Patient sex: M
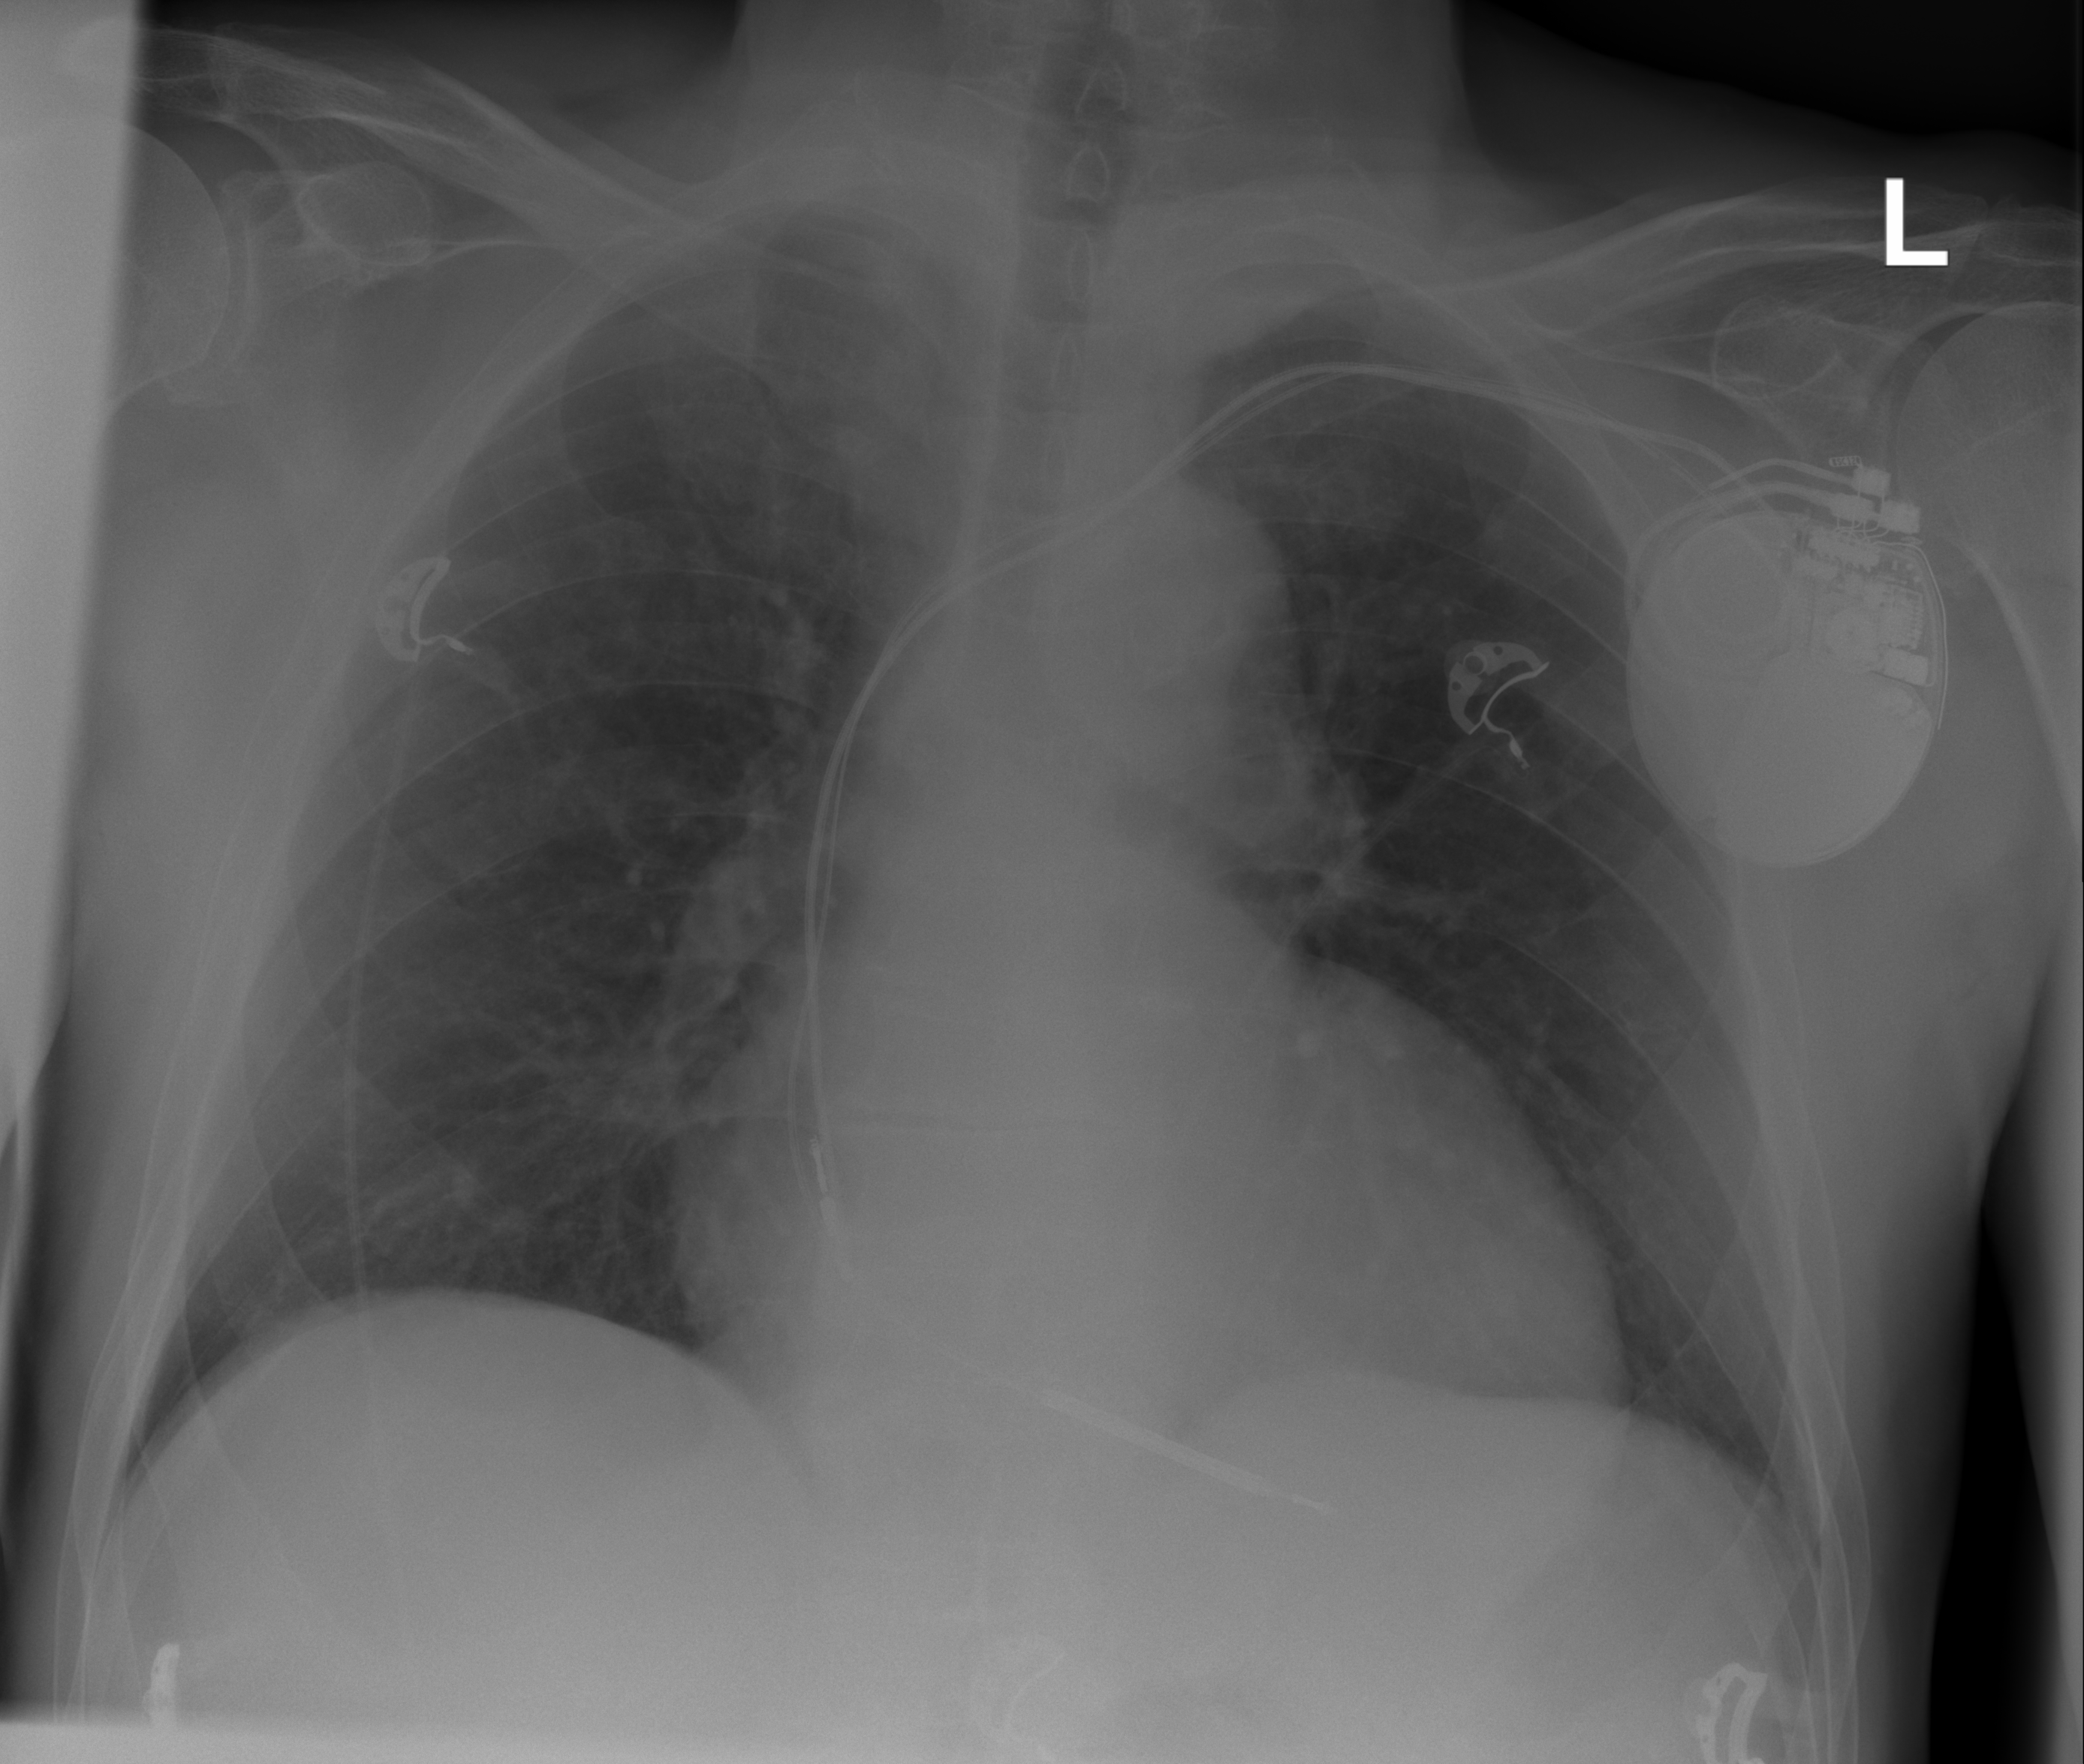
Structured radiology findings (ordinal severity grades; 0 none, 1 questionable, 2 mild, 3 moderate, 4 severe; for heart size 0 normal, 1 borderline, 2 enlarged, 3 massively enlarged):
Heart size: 2
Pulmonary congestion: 0
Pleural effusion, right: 0
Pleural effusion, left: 0
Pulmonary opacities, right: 0
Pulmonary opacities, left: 0
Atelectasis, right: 0
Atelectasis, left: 0